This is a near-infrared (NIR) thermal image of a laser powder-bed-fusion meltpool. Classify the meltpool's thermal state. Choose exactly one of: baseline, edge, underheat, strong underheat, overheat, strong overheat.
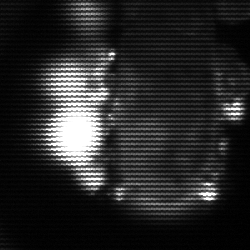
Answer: strong underheat